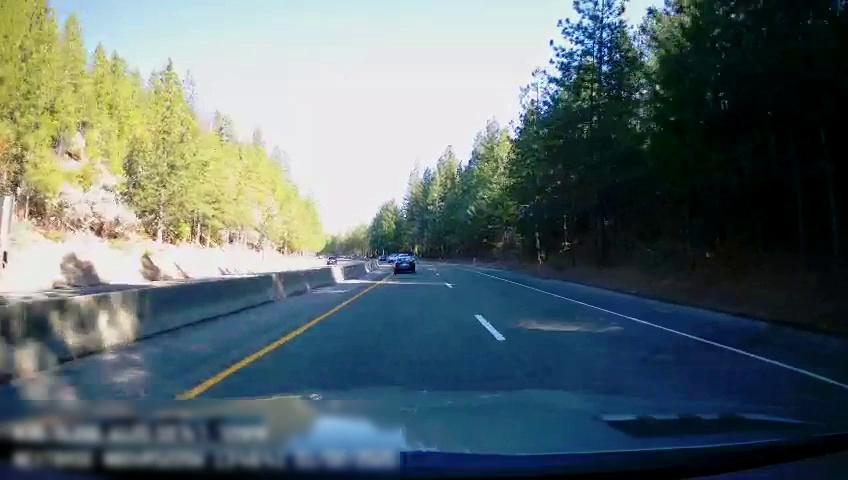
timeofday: Day
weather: Sunny
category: Drivable Space
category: Drivable Space
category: Vehicles | Car
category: Vehicles | SUV
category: Lanes | Current Lane
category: Lanes | Current Lane
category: Lanes | Alternate Lane